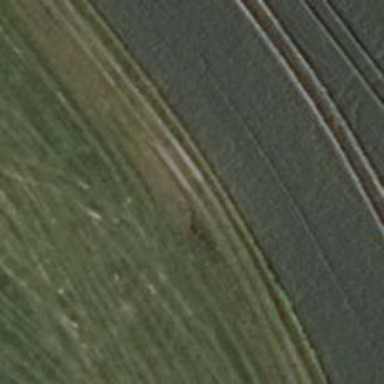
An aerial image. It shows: Grass track with grade5 tracktype.